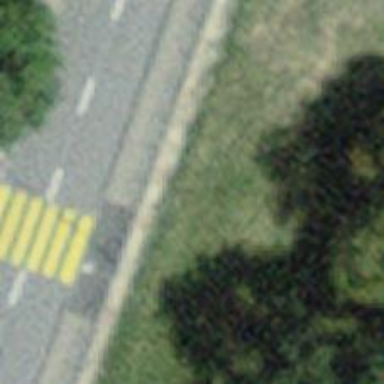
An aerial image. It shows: Bus stop with platform for public transport.